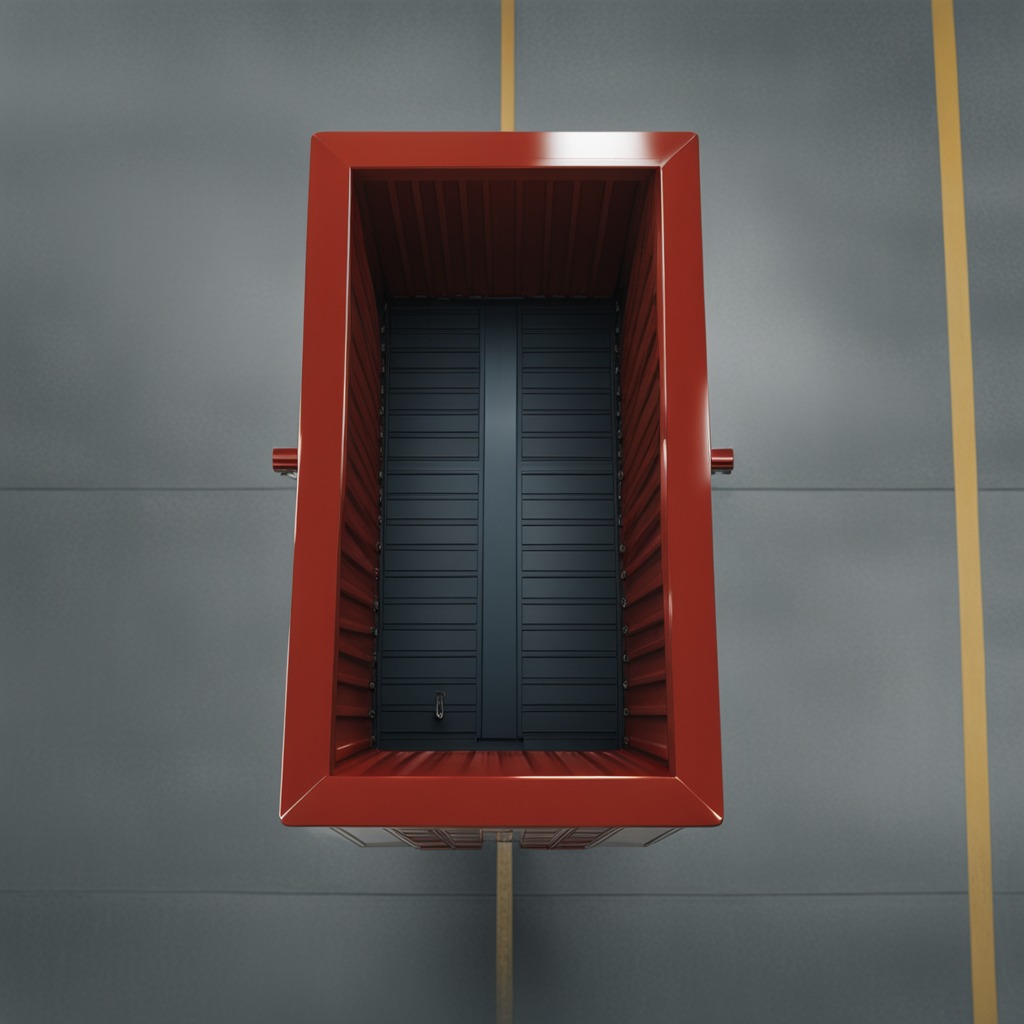
A metal screw is lying on the toolbox surface in an airplane hangar workshop.